Interaction volume radius: 5 \u00c5
Interaction volume height: 10 \u00c5
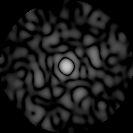
Disorder parameter: 0.8499